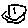
Label: smiley face